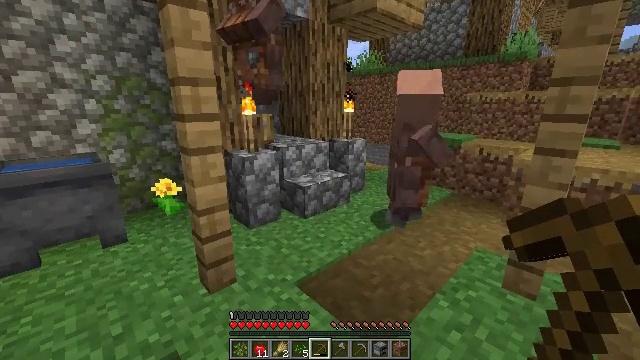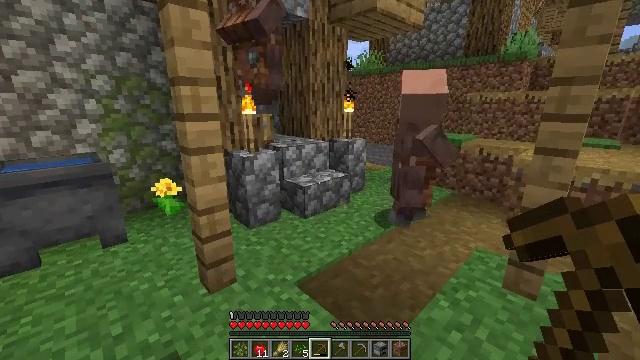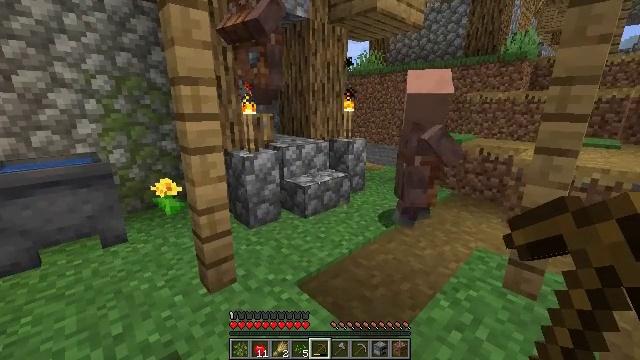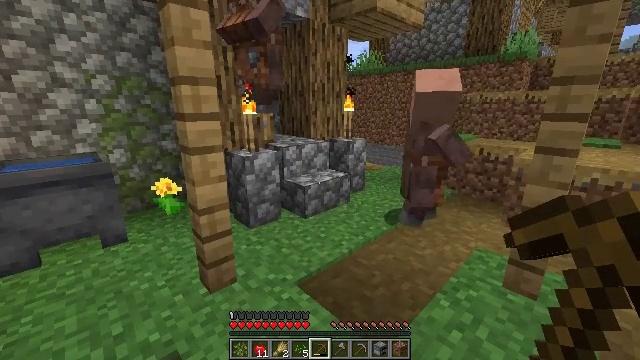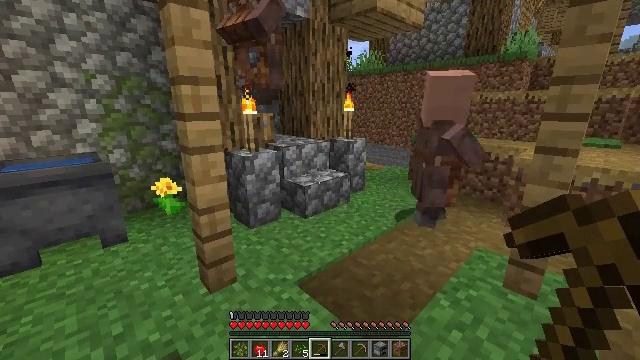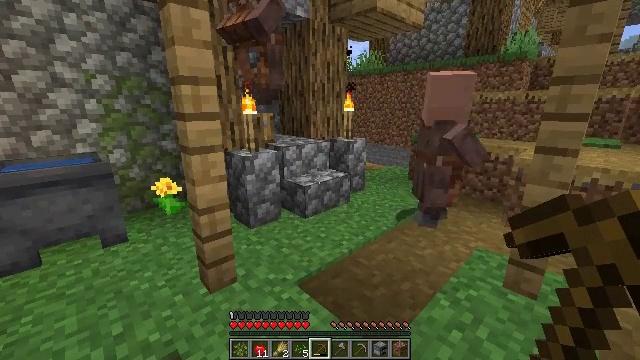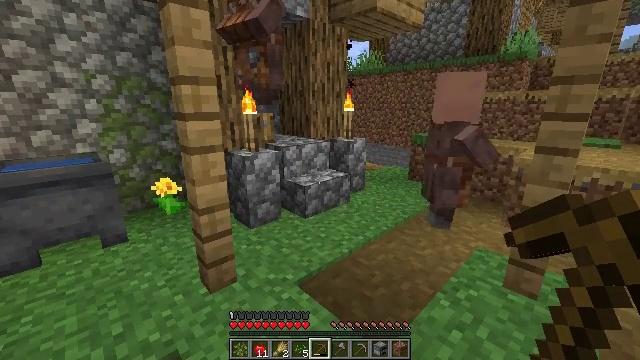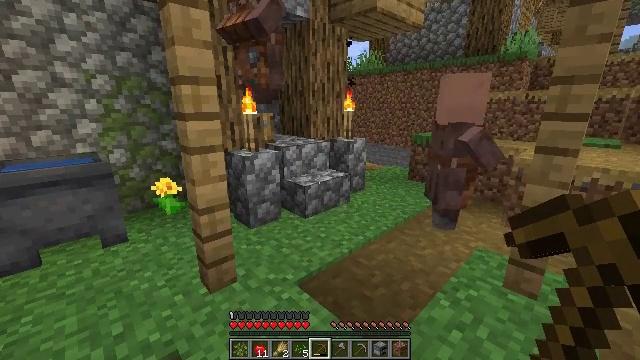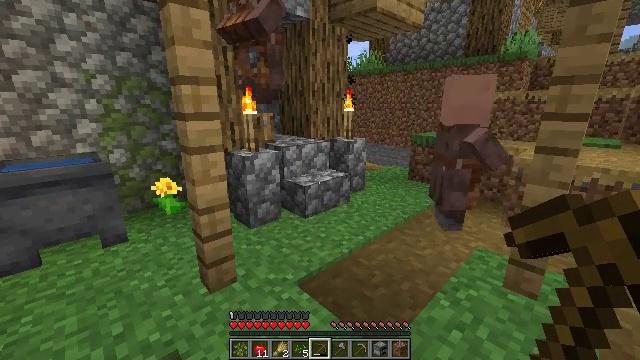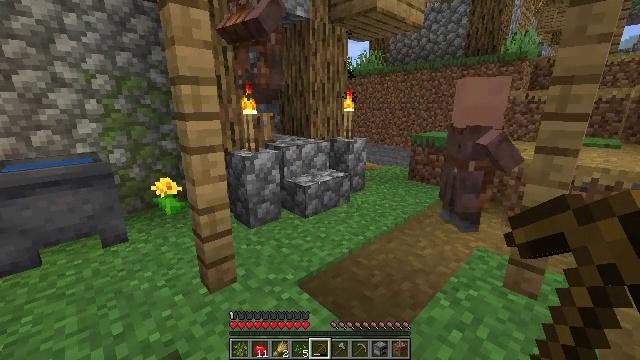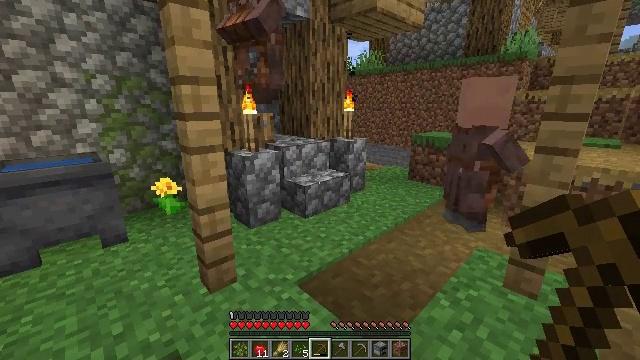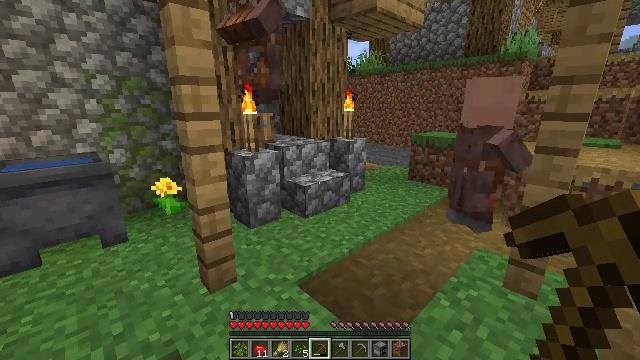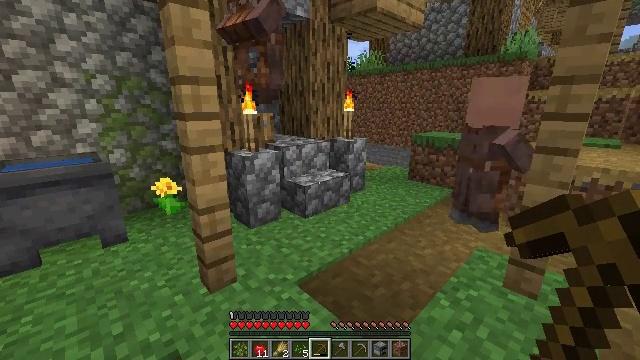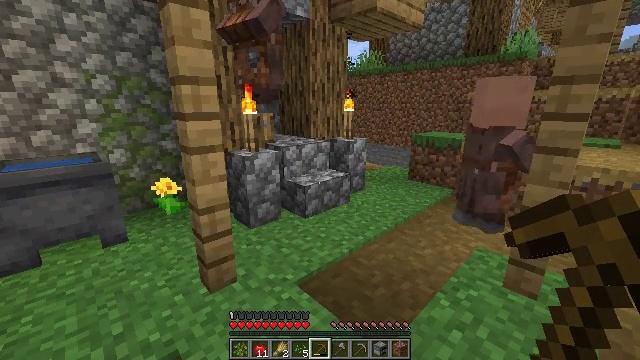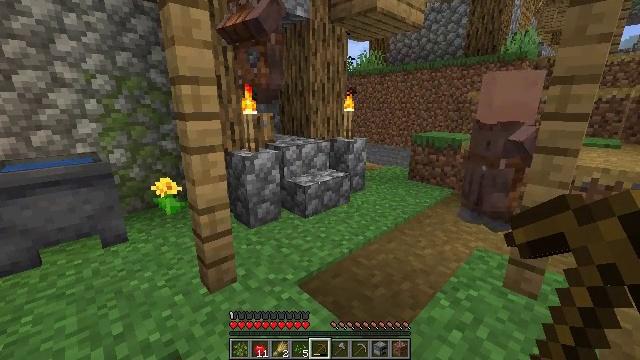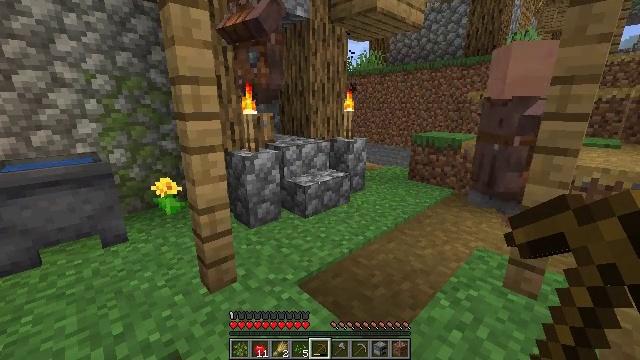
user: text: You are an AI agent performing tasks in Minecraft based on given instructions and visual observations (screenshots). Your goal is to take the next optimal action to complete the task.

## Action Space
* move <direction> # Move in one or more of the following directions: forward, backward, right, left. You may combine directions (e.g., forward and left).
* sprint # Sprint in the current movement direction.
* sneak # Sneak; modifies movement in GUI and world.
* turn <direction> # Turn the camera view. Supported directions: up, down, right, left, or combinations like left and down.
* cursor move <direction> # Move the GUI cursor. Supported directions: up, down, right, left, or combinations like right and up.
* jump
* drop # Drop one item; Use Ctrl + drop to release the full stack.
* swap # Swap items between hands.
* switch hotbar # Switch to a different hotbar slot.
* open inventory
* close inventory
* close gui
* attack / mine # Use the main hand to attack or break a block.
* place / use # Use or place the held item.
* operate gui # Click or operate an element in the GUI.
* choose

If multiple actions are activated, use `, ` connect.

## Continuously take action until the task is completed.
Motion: motion action
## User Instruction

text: Collect some oak leaves.
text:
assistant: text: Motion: no_op
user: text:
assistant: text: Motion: no_op
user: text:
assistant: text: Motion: no_op
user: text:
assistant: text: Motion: no_op
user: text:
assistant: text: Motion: no_op
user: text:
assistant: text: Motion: no_op
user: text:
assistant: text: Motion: no_op
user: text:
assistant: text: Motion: no_op
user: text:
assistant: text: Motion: no_op
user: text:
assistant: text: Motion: no_op
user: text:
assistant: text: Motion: no_op
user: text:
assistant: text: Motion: no_op
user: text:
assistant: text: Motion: no_op
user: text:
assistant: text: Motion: no_op
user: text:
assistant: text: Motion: no_op
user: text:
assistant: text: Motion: no_op
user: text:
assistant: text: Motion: no_op
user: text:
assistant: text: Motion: no_op
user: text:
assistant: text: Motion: no_op
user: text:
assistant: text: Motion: no_op
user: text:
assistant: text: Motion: no_op
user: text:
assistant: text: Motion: no_op
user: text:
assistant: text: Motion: no_op
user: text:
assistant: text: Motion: no_op
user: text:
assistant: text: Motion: no_op
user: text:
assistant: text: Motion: no_op
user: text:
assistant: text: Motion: no_op
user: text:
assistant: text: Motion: no_op
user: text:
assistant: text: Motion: no_op
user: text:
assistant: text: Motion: no_op